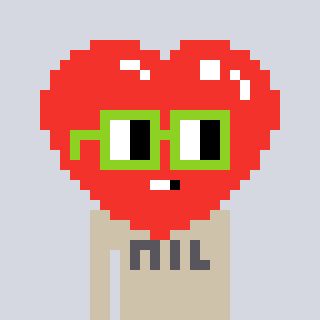
a pixel art character with square light green glasses, a heart-shaped head and a bege-colored body on a cool background